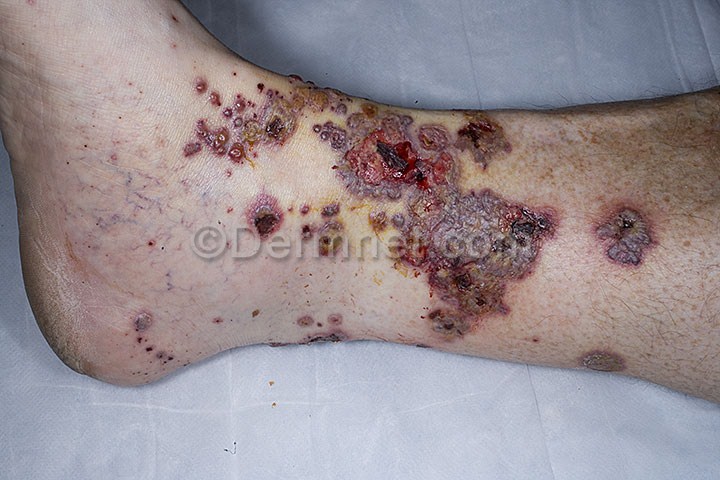
Disease: Vasculitis Photos